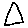
Label: triangle